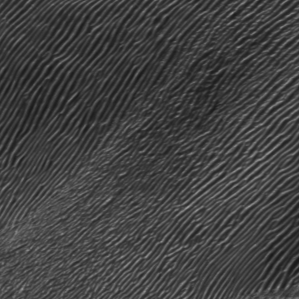
Label: frost